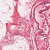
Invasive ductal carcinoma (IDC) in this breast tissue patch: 0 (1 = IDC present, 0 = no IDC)